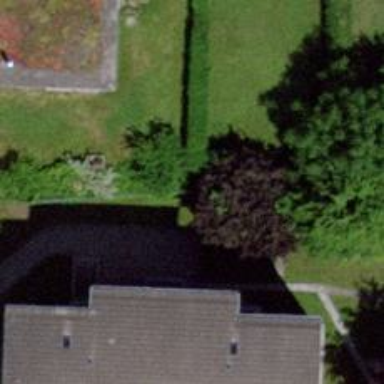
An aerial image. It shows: Hedge acting as barrier.